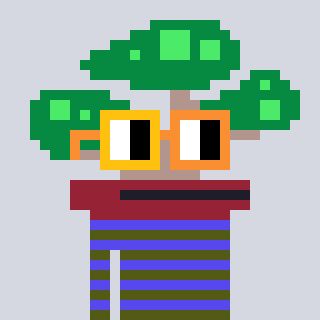
a pixel art character with square yellow and orange glasses, a bonsai-shaped head and a computerblue-colored body on a cool background